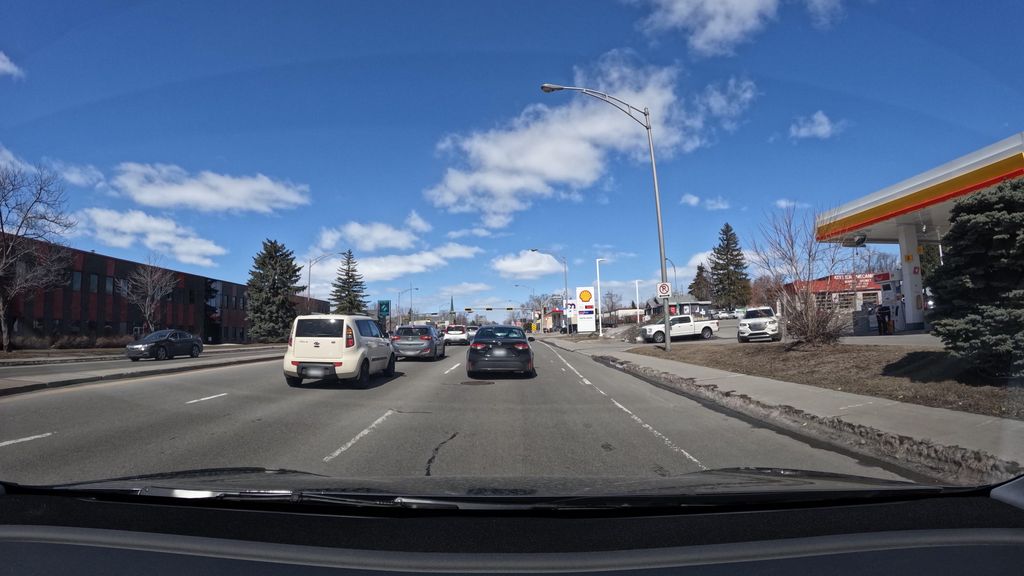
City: montreal